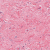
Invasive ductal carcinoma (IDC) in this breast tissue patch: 0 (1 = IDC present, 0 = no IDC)